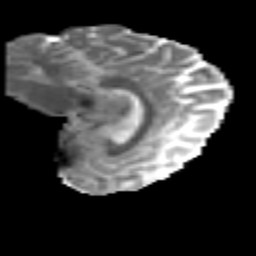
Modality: MD
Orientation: sagittal
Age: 44
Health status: ill
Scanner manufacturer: philips
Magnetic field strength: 3 T
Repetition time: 9 s
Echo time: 0.127 s